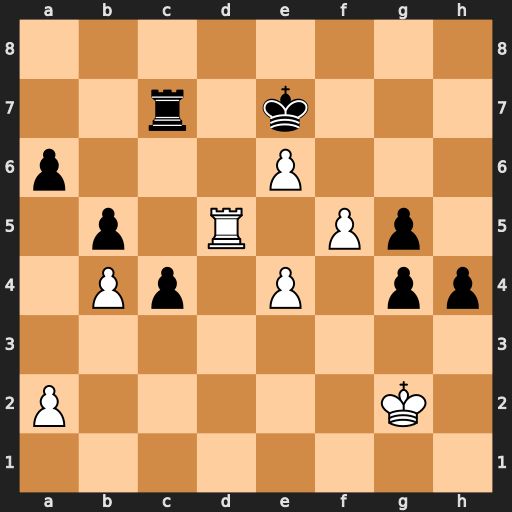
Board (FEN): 8/2r1k3/p3P3/1p1R1Pp1/1Pp1P1pp/8/P5K1/8
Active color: w
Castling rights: -
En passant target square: -
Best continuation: e5 c3 Rd6